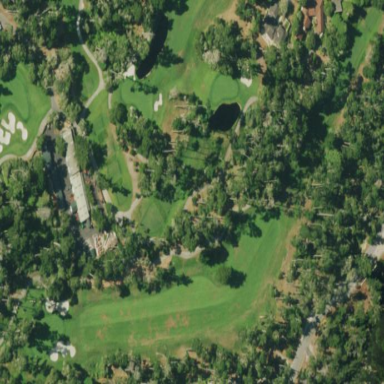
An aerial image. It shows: Golf rough area.